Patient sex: M
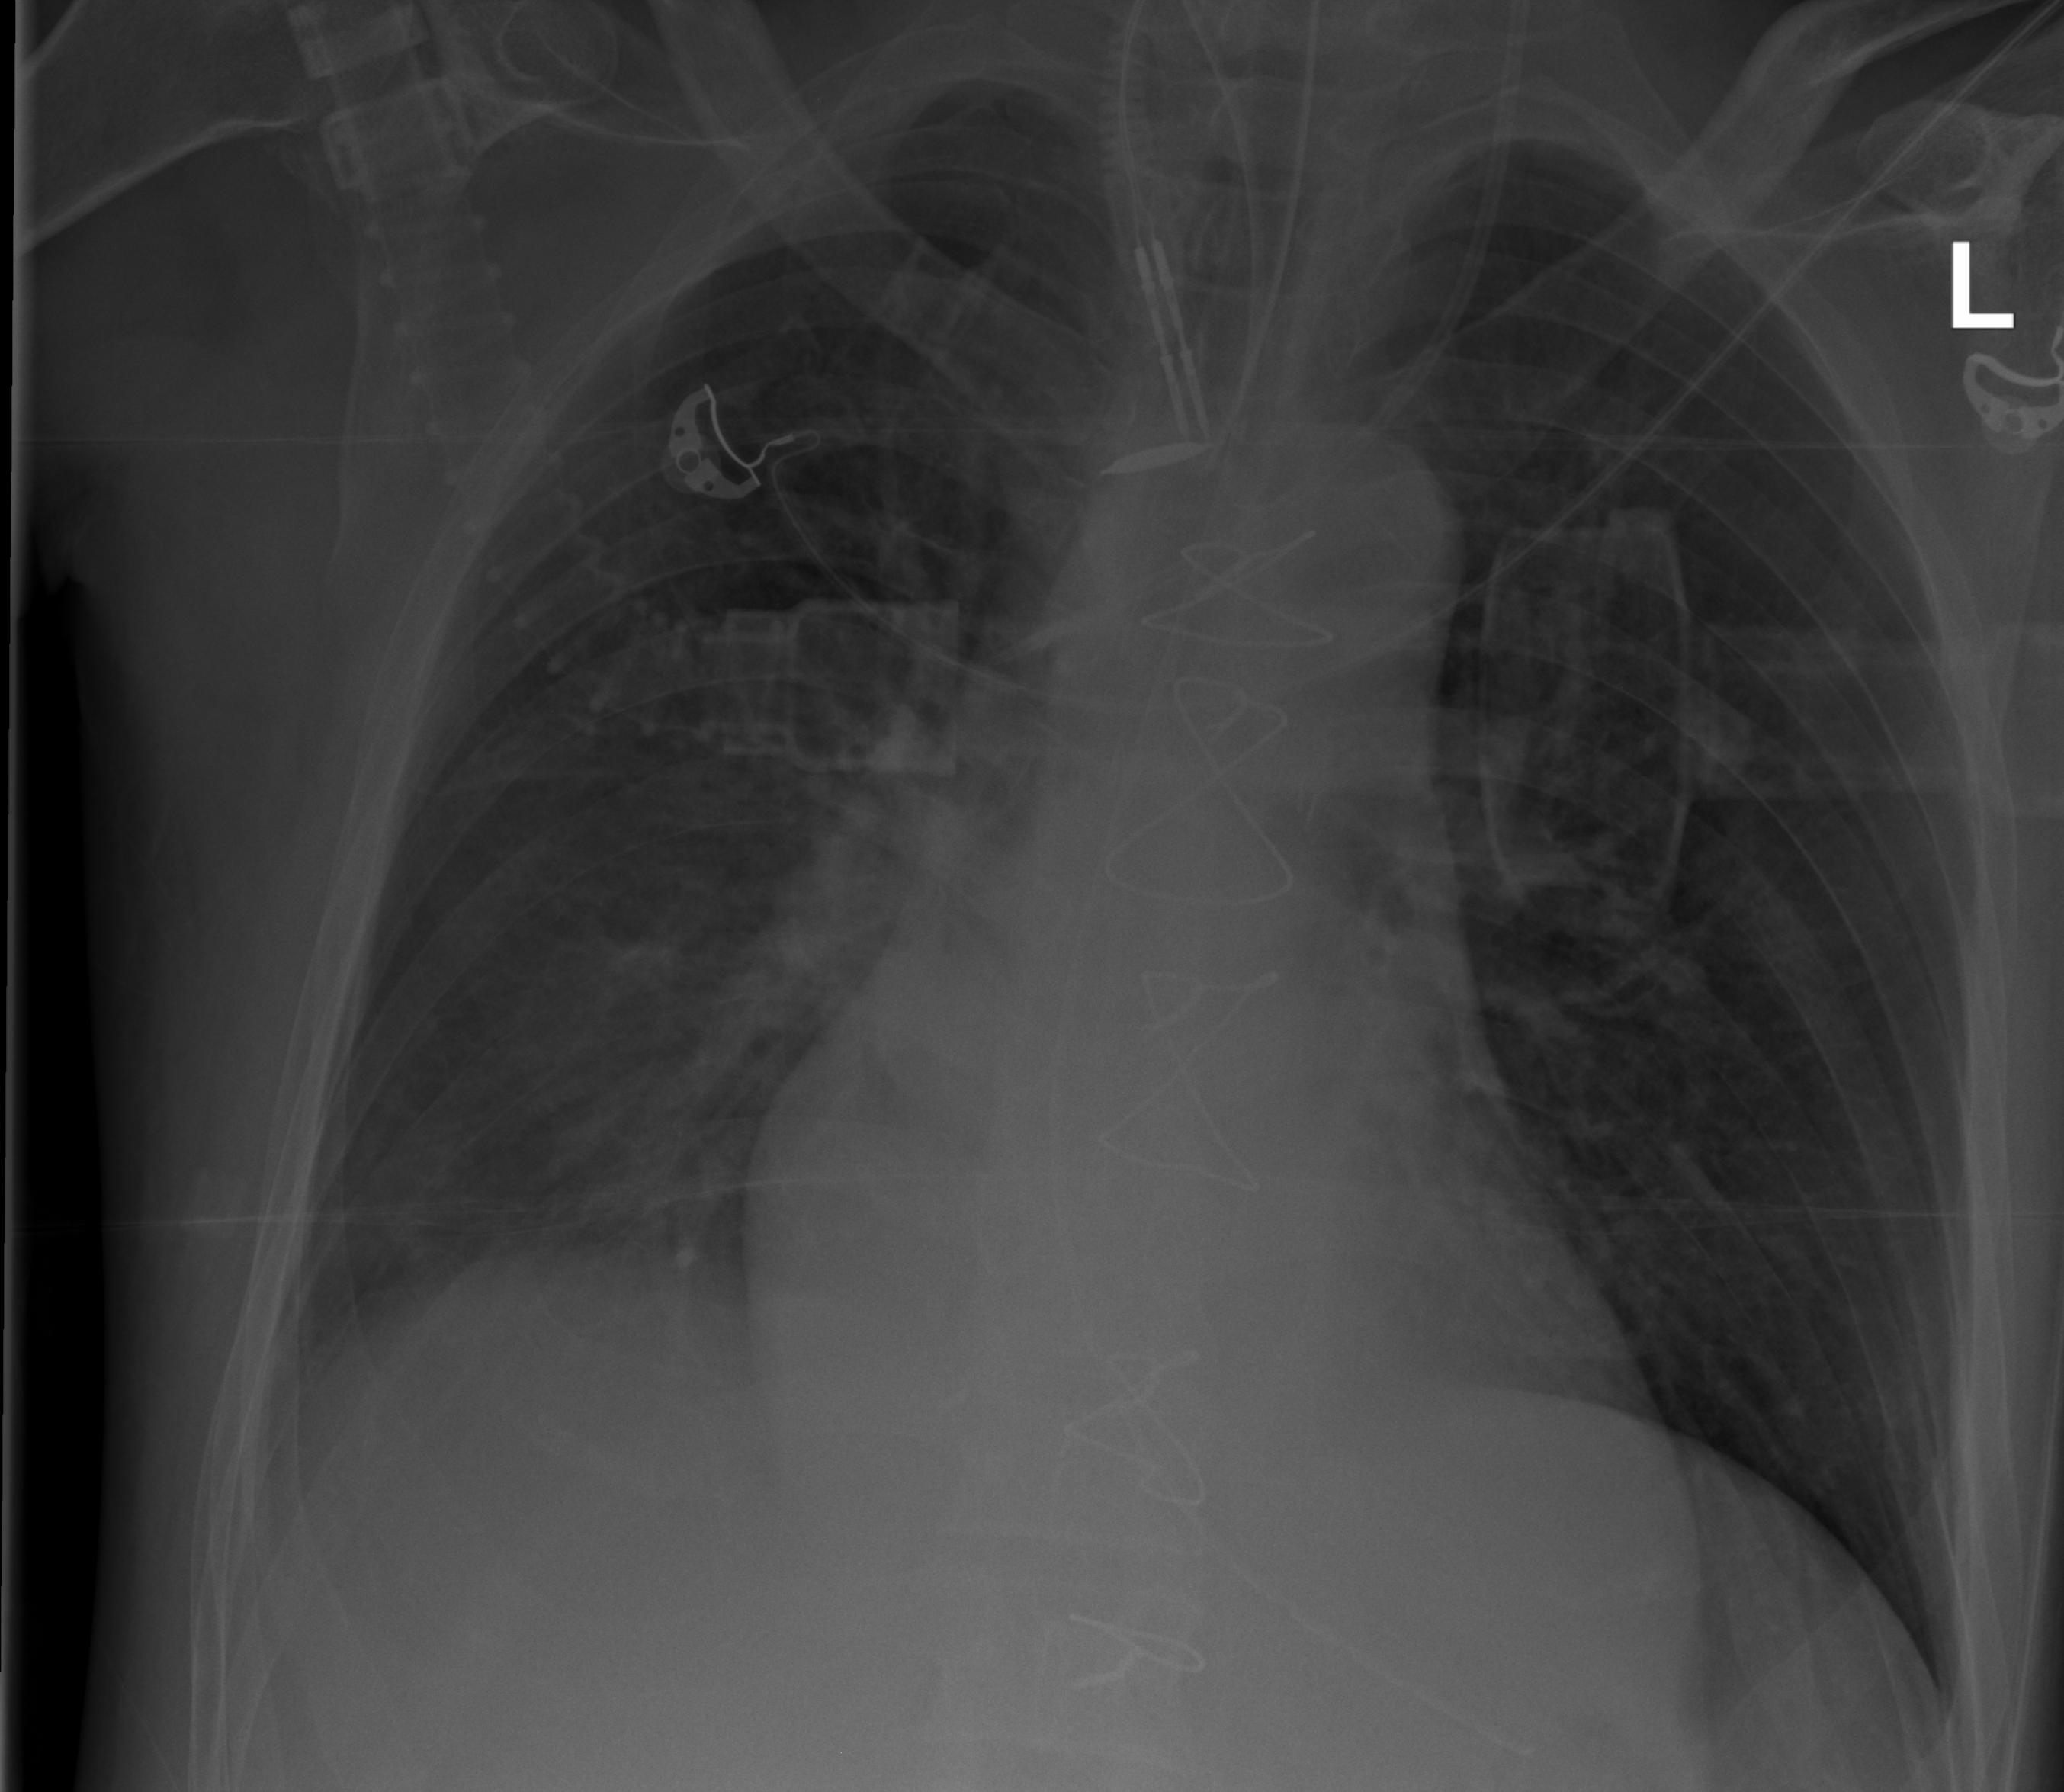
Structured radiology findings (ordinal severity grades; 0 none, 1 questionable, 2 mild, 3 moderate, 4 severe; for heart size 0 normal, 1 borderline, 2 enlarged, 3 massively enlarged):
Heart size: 1
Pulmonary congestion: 0
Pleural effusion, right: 2
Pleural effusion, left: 0
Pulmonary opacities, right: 1
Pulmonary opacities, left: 0
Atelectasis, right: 2
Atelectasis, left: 0